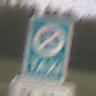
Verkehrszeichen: Taxenstand
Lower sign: ZeitangabenOhneBeschraenkungAufWochentage1
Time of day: SunriseSunset
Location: Outdoor (Nature)
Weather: Clear
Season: NotSpecified
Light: Natural